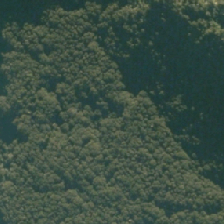
Land cover: manuka_kanuka